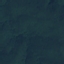
Label: Forest